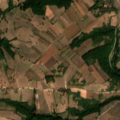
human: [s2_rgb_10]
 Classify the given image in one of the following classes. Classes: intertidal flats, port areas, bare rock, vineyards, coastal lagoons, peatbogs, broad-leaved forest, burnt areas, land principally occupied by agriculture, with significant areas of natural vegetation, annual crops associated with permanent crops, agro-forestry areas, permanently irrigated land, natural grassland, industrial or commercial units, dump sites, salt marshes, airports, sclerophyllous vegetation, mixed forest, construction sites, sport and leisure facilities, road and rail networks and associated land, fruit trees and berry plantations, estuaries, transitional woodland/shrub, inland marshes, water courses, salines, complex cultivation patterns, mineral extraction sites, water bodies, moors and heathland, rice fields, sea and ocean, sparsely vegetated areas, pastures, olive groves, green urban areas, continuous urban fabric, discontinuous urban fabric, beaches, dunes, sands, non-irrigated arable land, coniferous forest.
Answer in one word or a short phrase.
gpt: complex cultivation patterns, land principally occupied by agriculture, with significant areas of natural vegetation, broad-leaved forest